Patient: sex M, age 36
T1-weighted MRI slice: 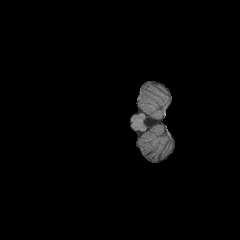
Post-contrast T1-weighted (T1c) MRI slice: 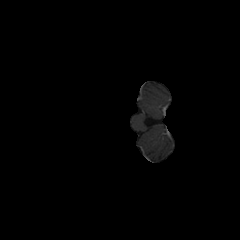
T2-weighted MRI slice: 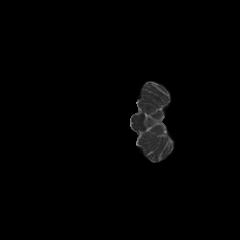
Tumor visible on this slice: no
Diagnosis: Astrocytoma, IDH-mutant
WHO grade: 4